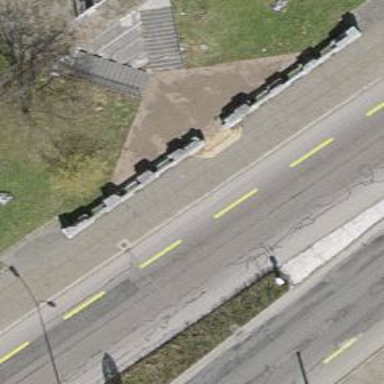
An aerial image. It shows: Wall barrier.